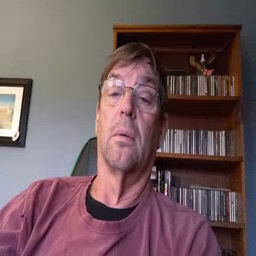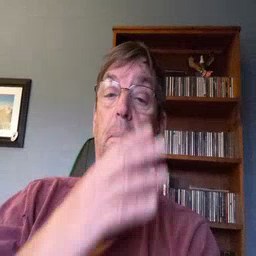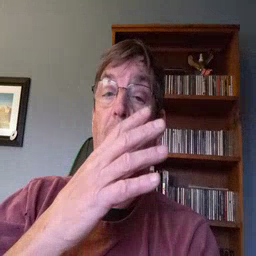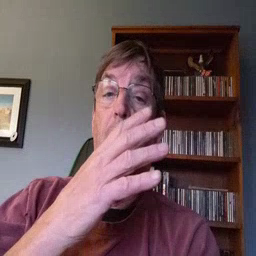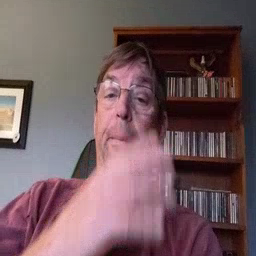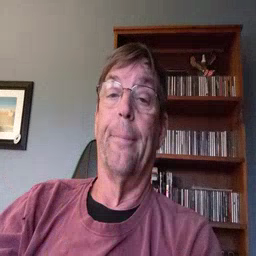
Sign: mom